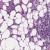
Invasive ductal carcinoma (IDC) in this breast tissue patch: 1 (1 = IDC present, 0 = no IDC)